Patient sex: M
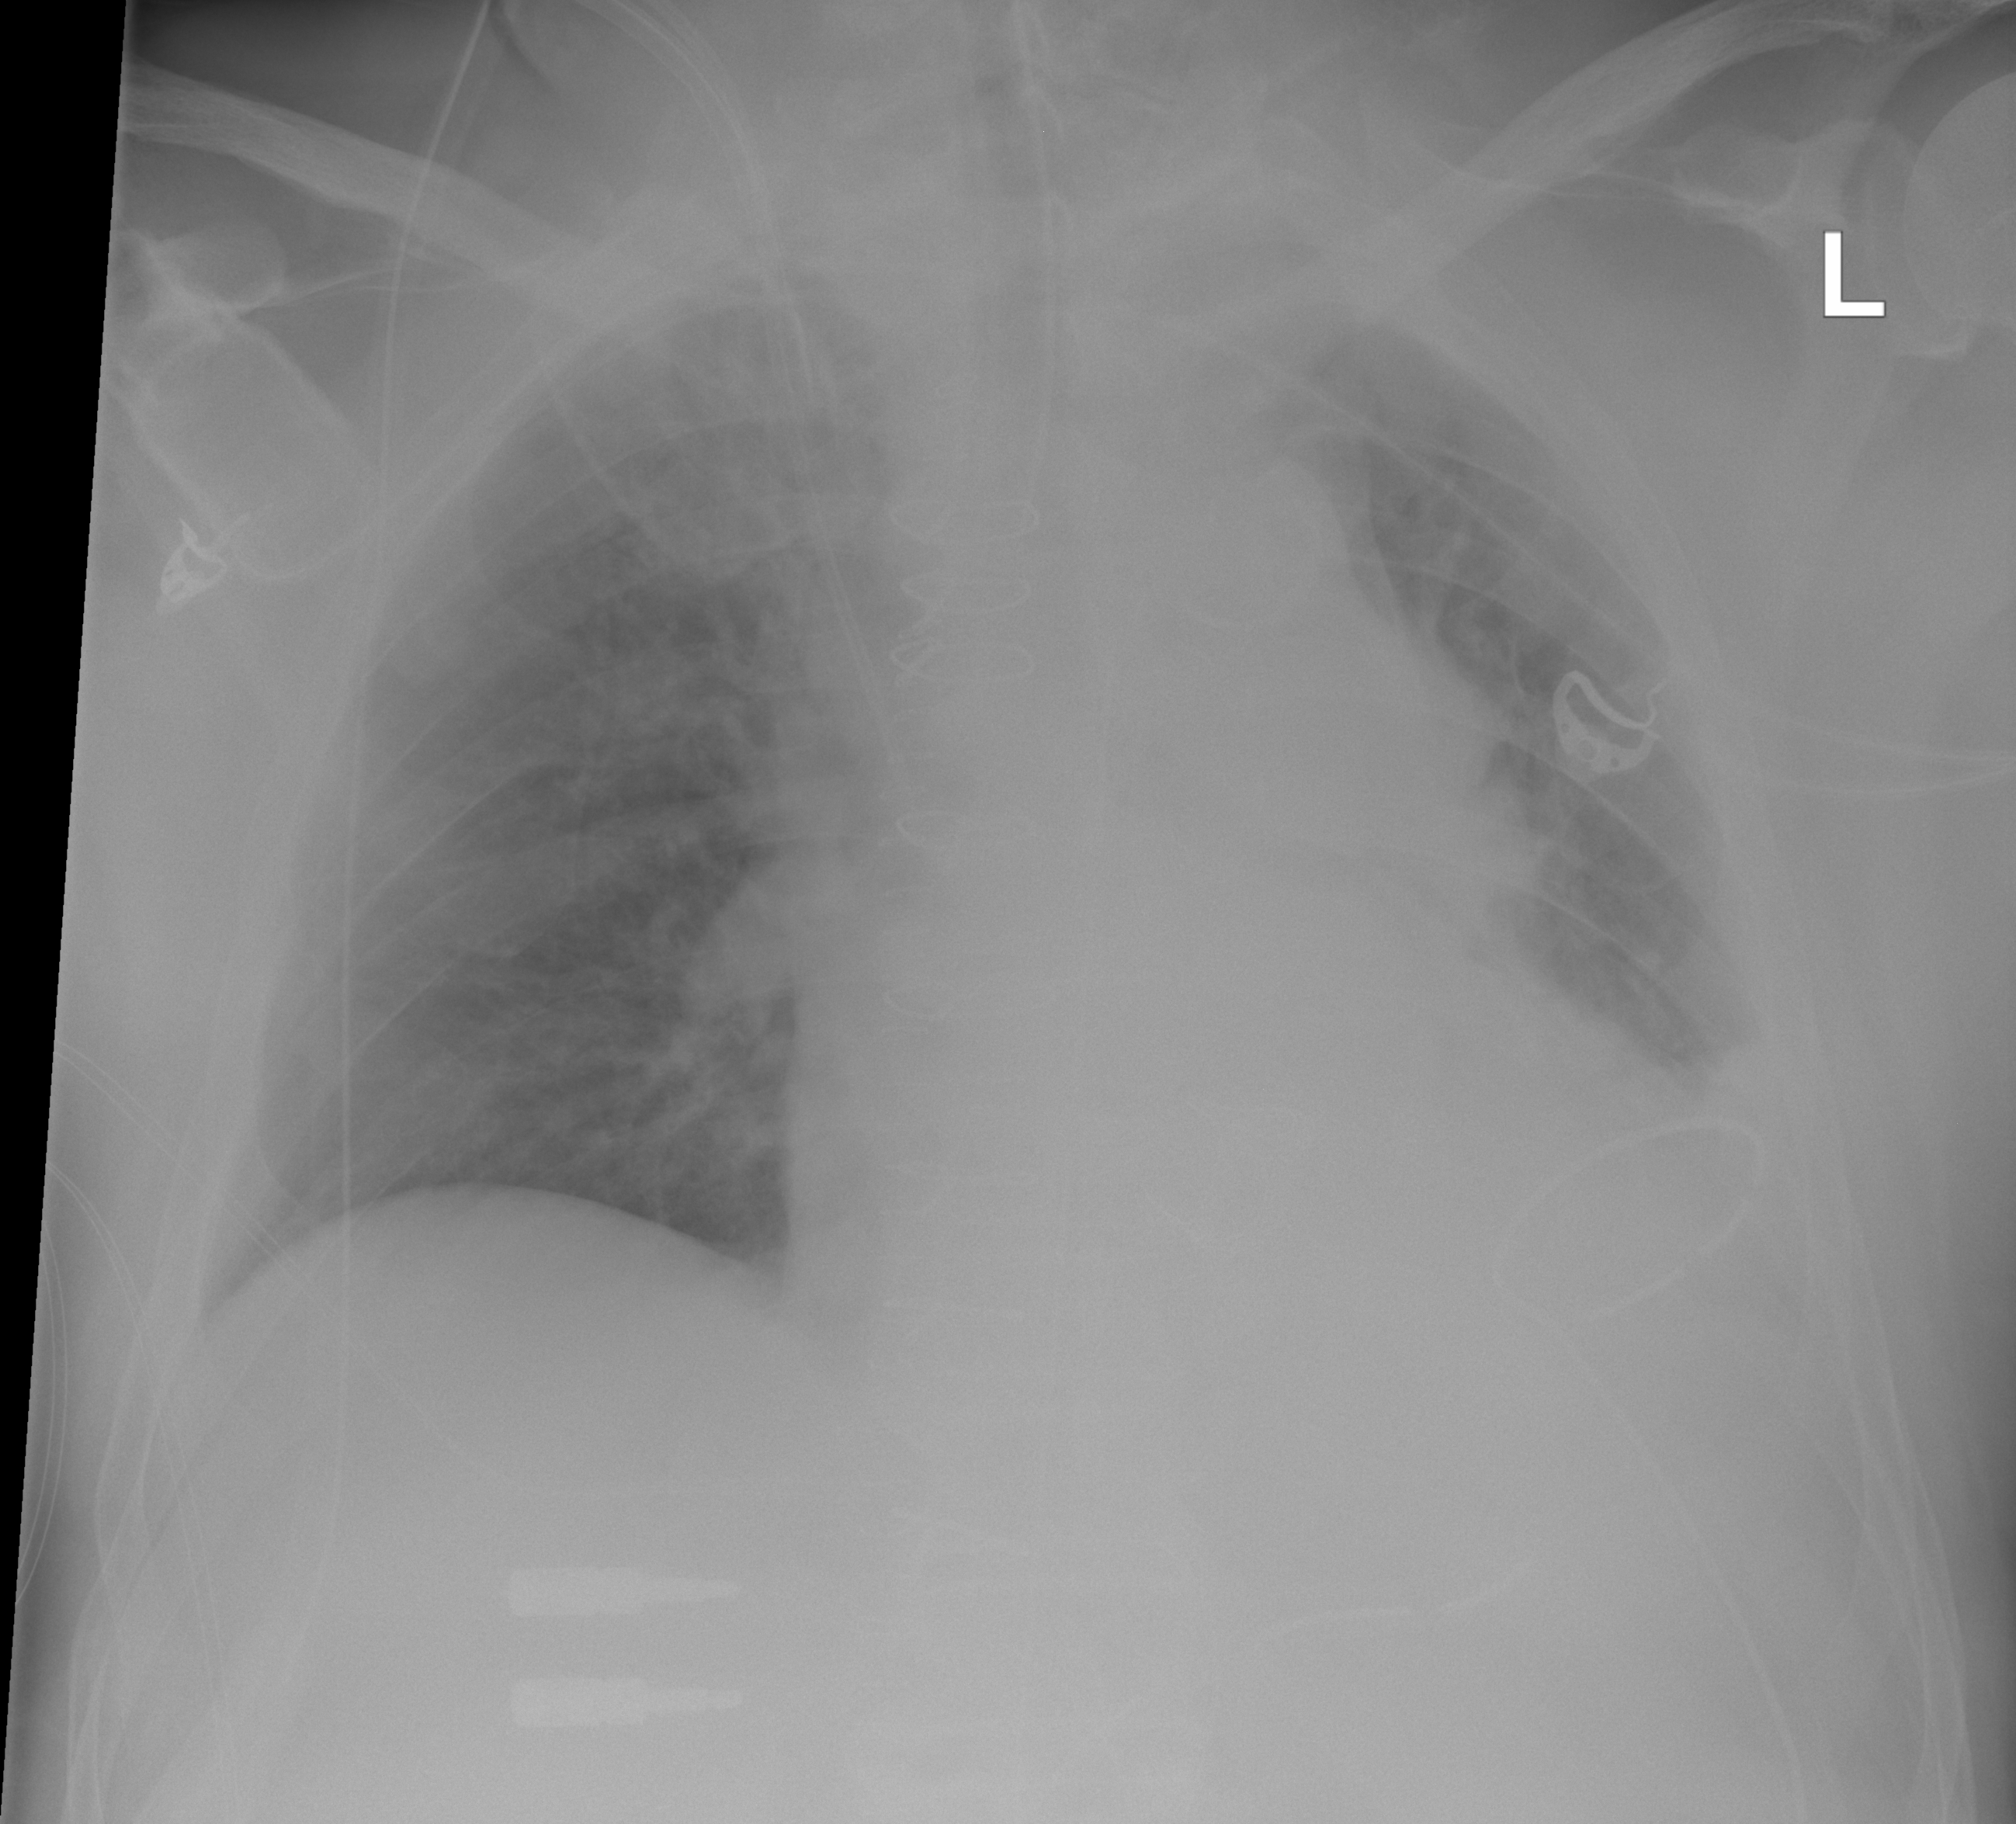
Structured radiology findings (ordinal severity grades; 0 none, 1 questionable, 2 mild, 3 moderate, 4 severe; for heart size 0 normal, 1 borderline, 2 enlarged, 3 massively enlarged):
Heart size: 2
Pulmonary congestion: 2
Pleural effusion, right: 0
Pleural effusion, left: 2
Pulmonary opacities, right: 2
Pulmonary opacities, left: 2
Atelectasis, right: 0
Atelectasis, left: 2